Aerial crown-view tile of a tropical tree (Barro Colorado Island, Panama), acquired 20241112:
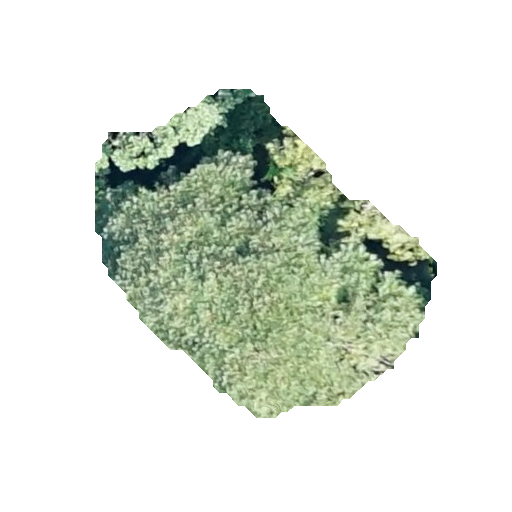
Species: Jacaranda copaia
GBIF accepted scientific name: Jacaranda copaia
Crown area: 111.792 m²